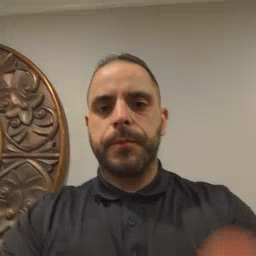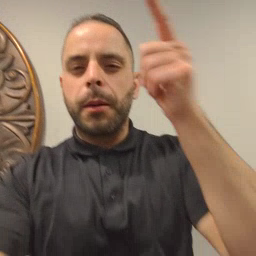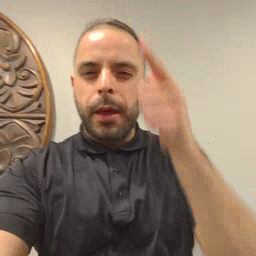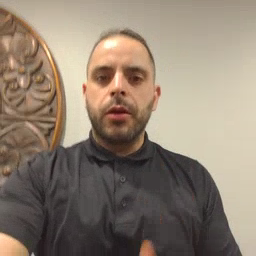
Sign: brother